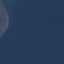
Land use / land cover class: SeaLake